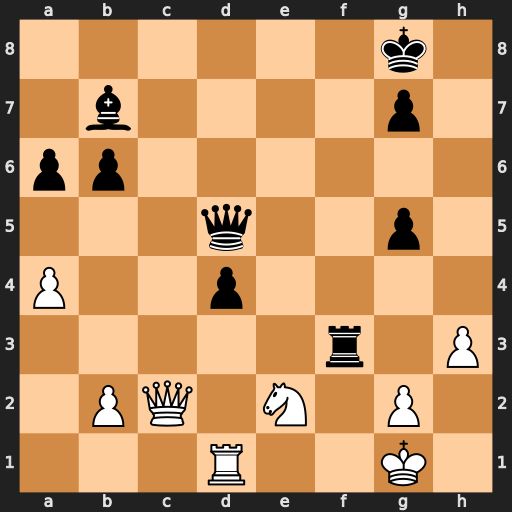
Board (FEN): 6k1/1b4p1/pp6/3q2p1/P2p4/5r1P/1PQ1N1P1/3R2K1
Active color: w
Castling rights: -
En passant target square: -
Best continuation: gxf3 Qxf3 Nxd4 Qg3+ Kf1